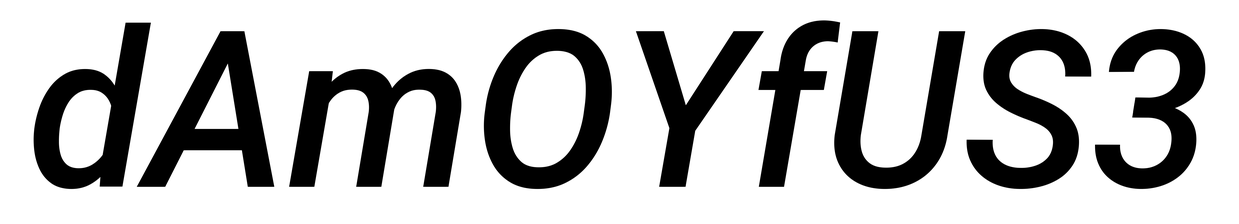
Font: Roboto-Italic_Medium_Italic